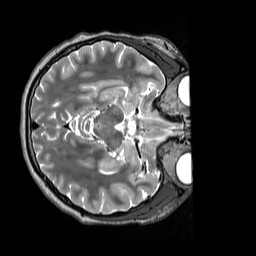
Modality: T2w
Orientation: axial
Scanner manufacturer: siemens
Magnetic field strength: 3 T
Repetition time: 3.2 s
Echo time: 0.451 s